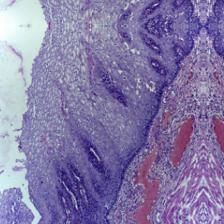
Diagnosis: Normal